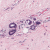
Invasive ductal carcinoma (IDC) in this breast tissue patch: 0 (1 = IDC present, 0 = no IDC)